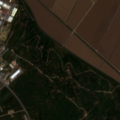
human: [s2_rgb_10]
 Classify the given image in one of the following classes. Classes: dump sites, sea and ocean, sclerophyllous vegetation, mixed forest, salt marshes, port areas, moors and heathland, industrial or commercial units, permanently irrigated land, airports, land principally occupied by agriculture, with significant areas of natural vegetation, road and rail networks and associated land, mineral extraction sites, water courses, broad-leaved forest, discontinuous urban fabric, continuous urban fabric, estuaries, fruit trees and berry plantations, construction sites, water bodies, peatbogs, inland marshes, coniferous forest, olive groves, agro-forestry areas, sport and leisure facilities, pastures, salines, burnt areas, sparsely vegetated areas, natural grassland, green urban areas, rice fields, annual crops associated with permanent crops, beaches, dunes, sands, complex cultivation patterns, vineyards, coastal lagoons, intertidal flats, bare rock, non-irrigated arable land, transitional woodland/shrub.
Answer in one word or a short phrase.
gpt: industrial or commercial units, rice fields, pastures, complex cultivation patterns, agro-forestry areas